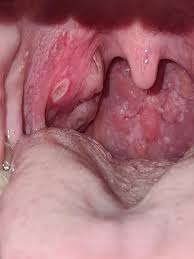
Condition: Mouth Ulcer